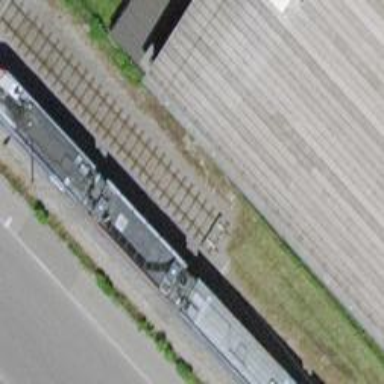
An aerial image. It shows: Railway buffer stop.